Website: macys
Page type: delivery-shipping
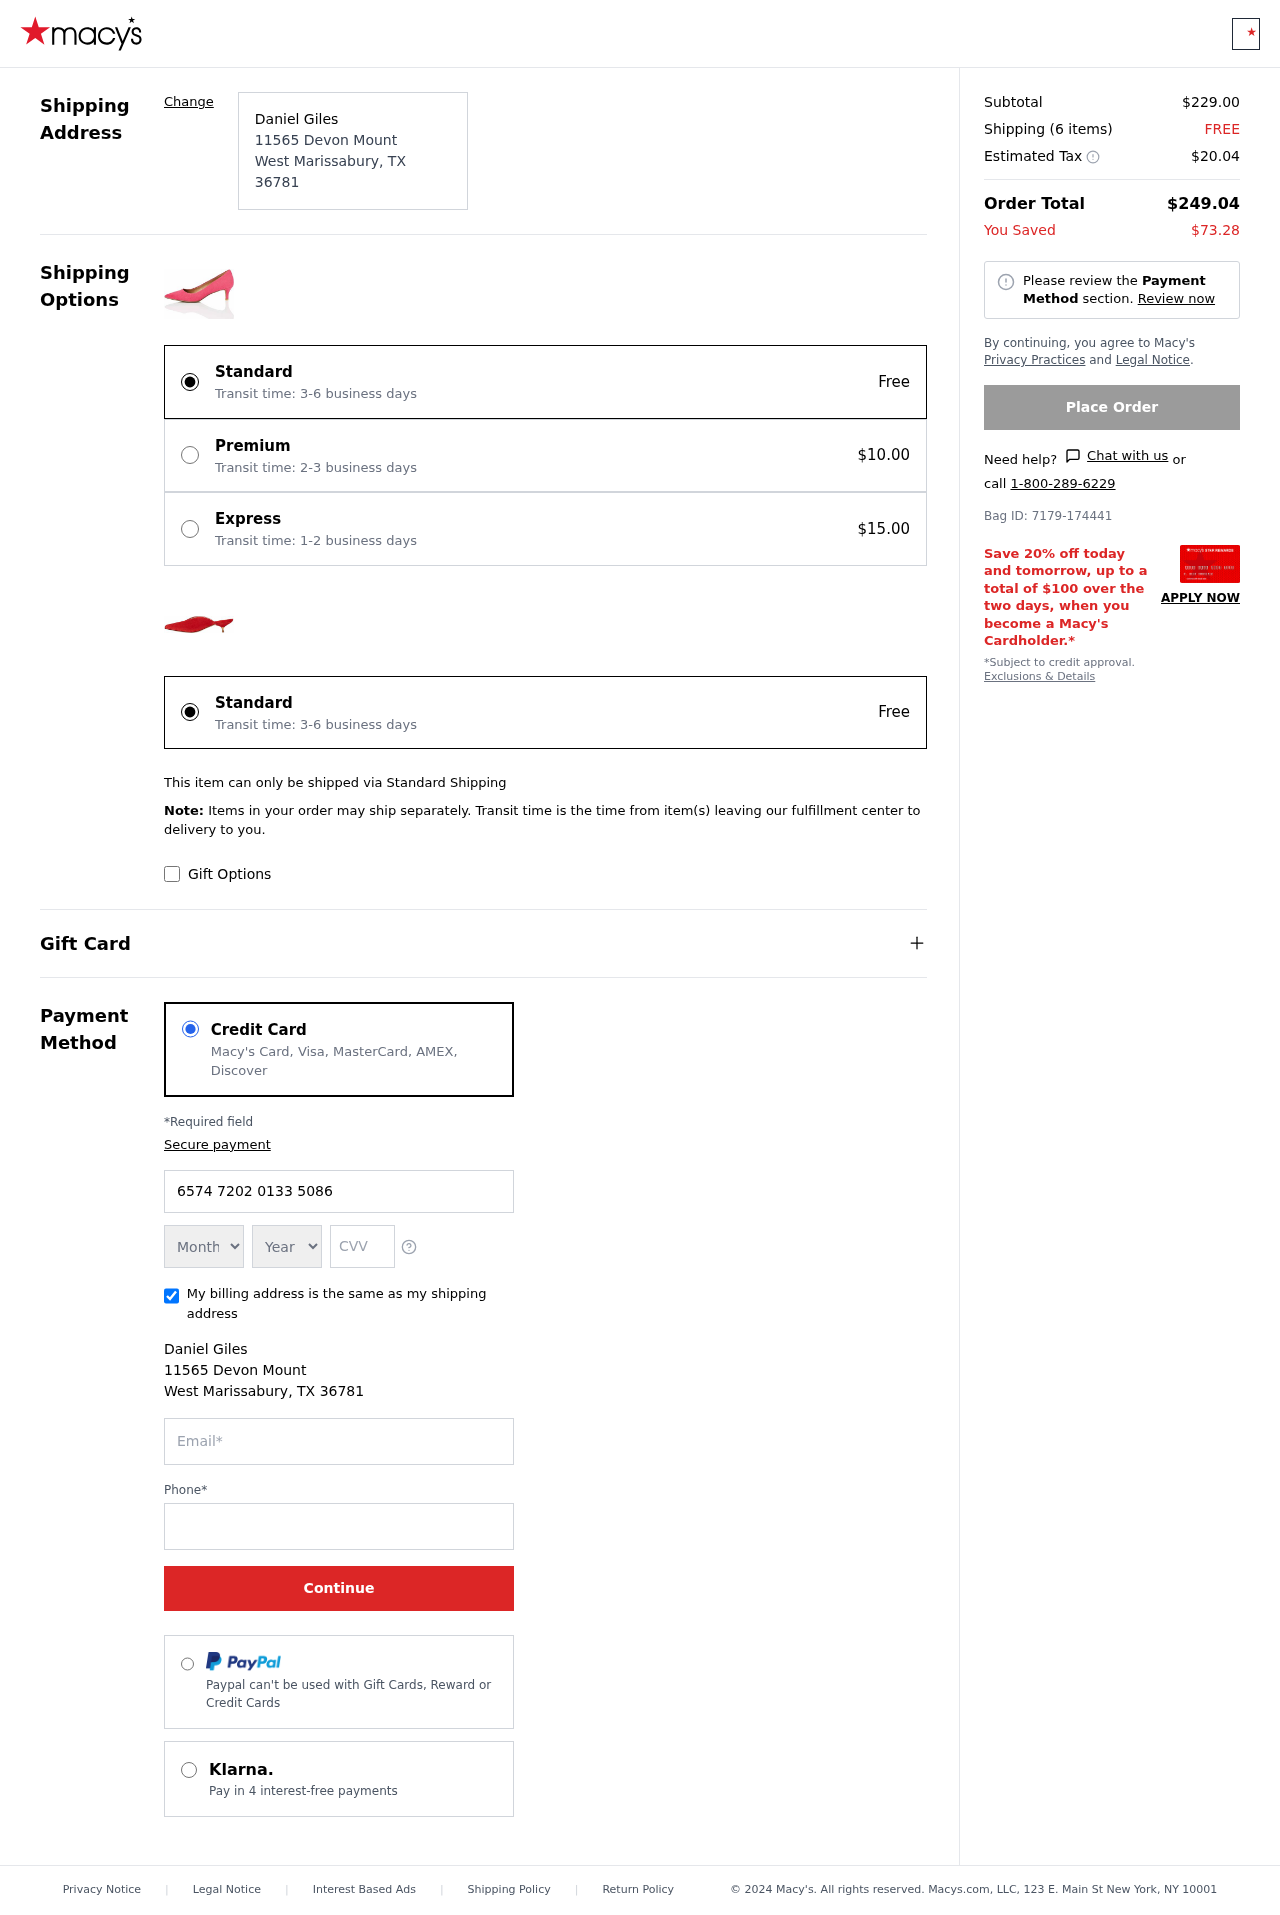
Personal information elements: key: PII_CARD_EXPIRY_MONTH
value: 05
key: PII_CARD_EXPIRY_YEAR
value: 26
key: PII_CITY
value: West Marissabury
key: PII_CITY_STATE_ZIP
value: West Marissabury, TX 36781
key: PII_FULLNAME
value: Daniel Giles
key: PII_POSTCODE
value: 36781
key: PII_STATE_ABBR
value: TX
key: PII_STREET
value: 11565 Devon Mount
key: PII_CARD_NUMBER
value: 6574 7202 0133 5086
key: PII_CARD_CVV
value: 928
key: PII_EMAIL
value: dgiles@gmail.com
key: PII_PHONE
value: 7353280302
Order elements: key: ORDER_SUBTOTAL
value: $229.00
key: ORDER_NUM_ITEMS
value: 6
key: ORDER_SHIPPING_COST
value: FREE
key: ORDER_TAX
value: $20.04
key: ORDER_TOTAL
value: $249.04
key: ORDER_SAVINGS
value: $73.28
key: ORDER_BAG_ID
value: Bag ID: 7179-174441